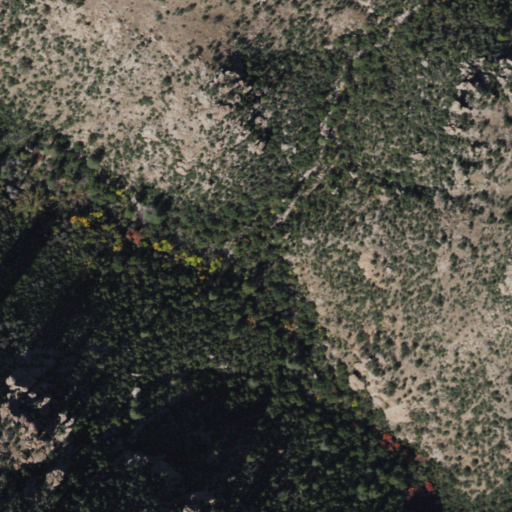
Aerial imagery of valley in Arizona named North Fork Douglas Canyon containing evergreen forest, shrub, and grassland